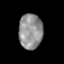
Tissue: prostate
Cell type: Epithelial cells
Senescence score: 0.33
Nuclear area (px): 817
Mean DAPI intensity: 145.589